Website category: auto
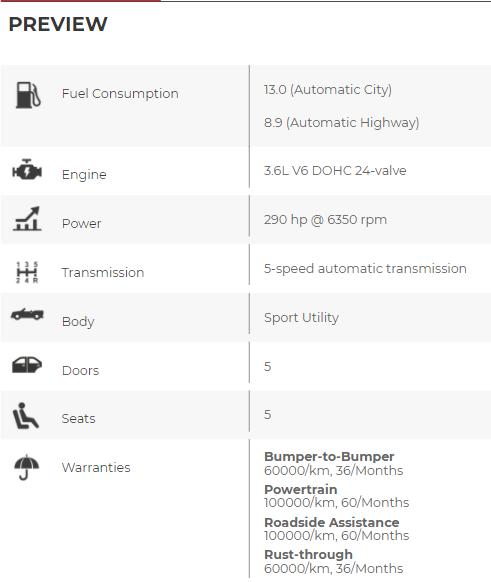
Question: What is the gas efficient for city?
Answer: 13.0 (Automatic City)

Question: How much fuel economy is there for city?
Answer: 13.0 (Automatic City)

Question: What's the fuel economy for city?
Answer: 13.0 (Automatic City)

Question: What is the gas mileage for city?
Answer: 13.0 (Automatic City)

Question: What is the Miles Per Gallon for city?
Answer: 13.0 (Automatic City)

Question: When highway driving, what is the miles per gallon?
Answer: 8.9 (Automatic Highway)

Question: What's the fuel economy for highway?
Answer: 8.9 (Automatic Highway)

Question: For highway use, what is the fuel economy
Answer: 8.9 (Automatic Highway)

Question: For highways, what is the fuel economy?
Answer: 8.9 (Automatic Highway)

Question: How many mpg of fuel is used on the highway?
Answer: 8.9 (Automatic Highway)

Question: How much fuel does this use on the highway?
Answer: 8.9 (Automatic Highway)

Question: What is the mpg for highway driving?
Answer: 8.9 (Automatic Highway)

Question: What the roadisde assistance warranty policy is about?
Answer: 100000/km, 60/Months

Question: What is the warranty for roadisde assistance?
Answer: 100000/km, 60/Months

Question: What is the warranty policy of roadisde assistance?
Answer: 100000/km, 60/Months

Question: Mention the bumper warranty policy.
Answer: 60000/km, 36/Months

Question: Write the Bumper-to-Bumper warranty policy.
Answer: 60000/km, 36/Months

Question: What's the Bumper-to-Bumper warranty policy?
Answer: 60000/km, 36/Months

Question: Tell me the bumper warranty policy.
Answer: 60000/km, 36/Months

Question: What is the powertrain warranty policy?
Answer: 100000/km, 60/Months

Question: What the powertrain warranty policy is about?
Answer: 100000/km, 60/Months

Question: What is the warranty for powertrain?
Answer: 100000/km, 60/Months